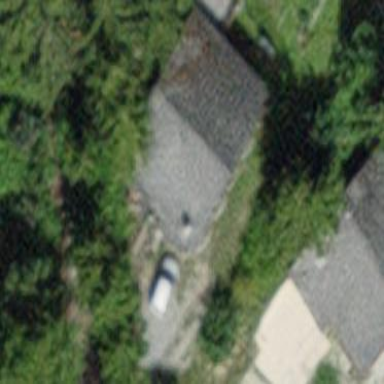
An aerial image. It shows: Detached building with gabled roof.